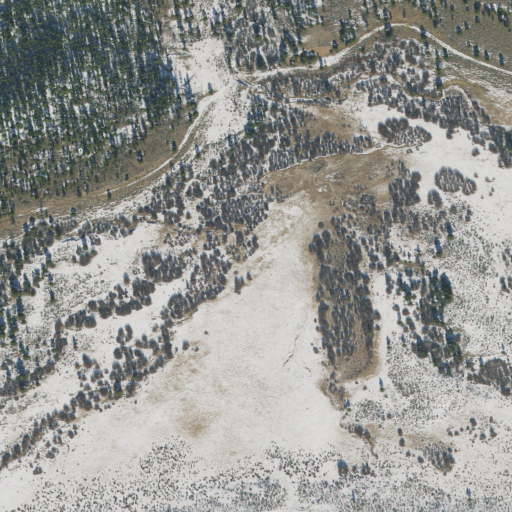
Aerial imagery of plain(s) in Utah named Georges Park containing shrub, evergreen forest, woody wetlands, and deciduous forest